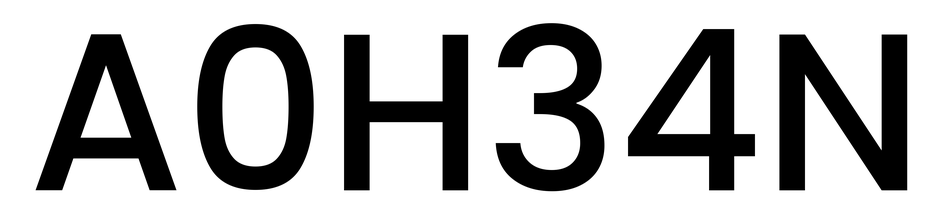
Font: Poppins-Medium